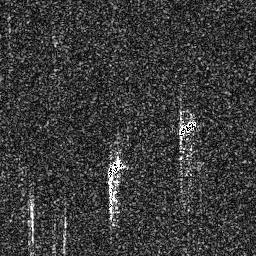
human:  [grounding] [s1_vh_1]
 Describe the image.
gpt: In the satellite image, there is  <ref>1 small ship </ref> <box>[[40, 60, 48, 70, 0]]</box> located at center,  <ref>1 medium ship </ref> <box>[[68, 45, 76, 54, 0]]</box> located at right.